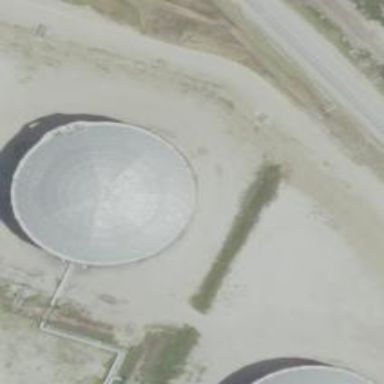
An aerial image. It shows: Storage tank building.